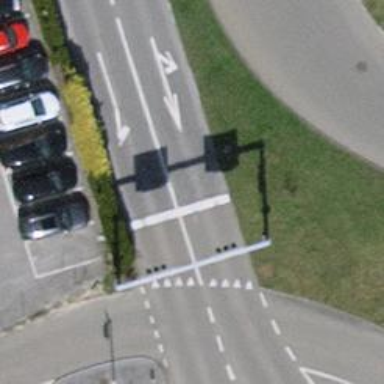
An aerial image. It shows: Road with traffic signals.